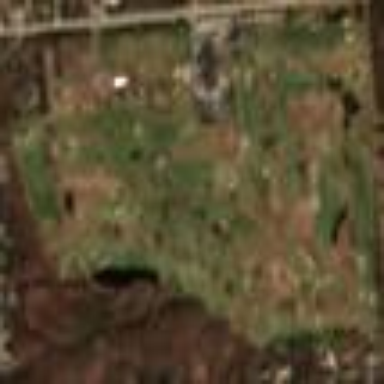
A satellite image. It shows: Golf course surrounded by greenery.